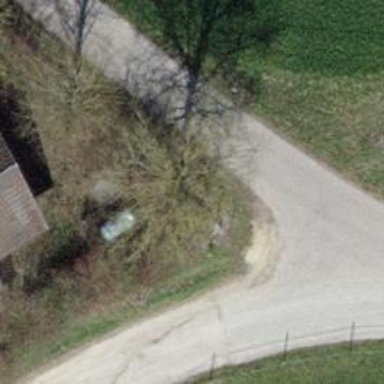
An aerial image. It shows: Historic wayside cross.